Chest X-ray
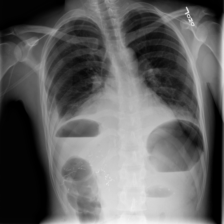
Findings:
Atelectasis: positive
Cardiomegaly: negative
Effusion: positive
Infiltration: negative
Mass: negative
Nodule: negative
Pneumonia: negative
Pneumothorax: negative
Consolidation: negative
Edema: negative
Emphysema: negative
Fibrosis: negative
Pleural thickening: negative
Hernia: negative